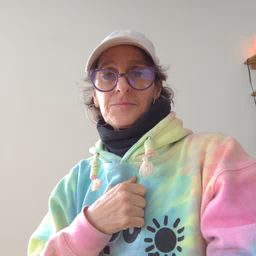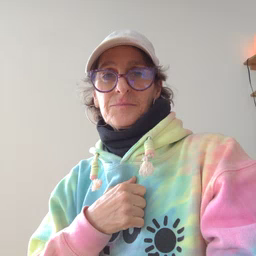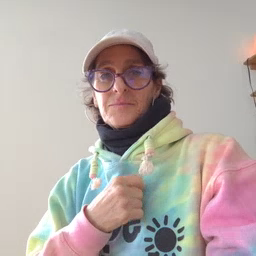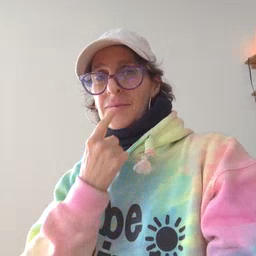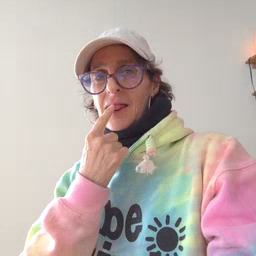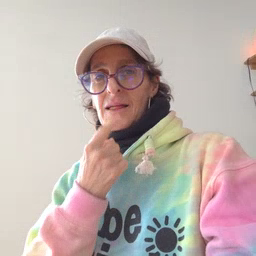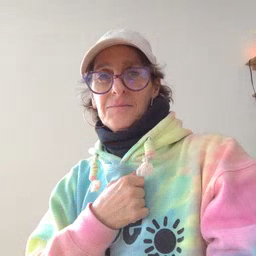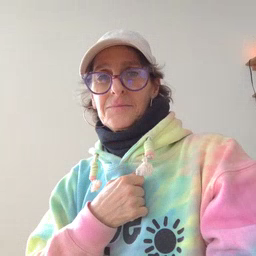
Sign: tongue